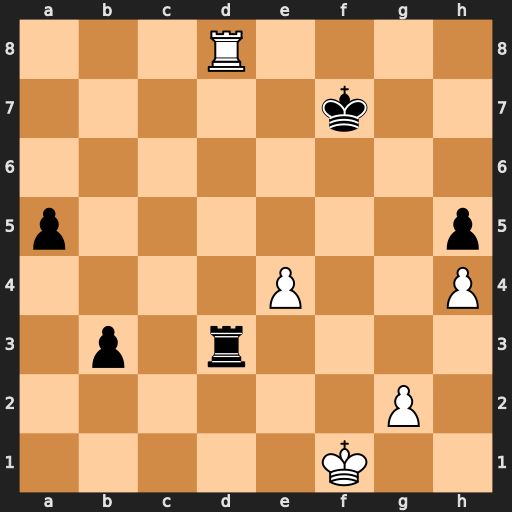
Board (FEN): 3R4/5k2/8/p6p/4P2P/1p1r4/6P1/5K2
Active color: w
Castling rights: -
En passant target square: -
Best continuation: Rxd3 a4 Rd7+ Ke6 Rb7